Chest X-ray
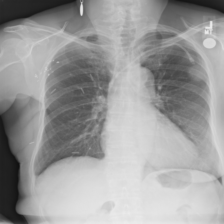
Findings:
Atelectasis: negative
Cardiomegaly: negative
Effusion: negative
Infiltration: negative
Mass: negative
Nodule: negative
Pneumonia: negative
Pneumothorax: negative
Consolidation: negative
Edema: negative
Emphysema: negative
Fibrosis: negative
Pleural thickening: negative
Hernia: negative